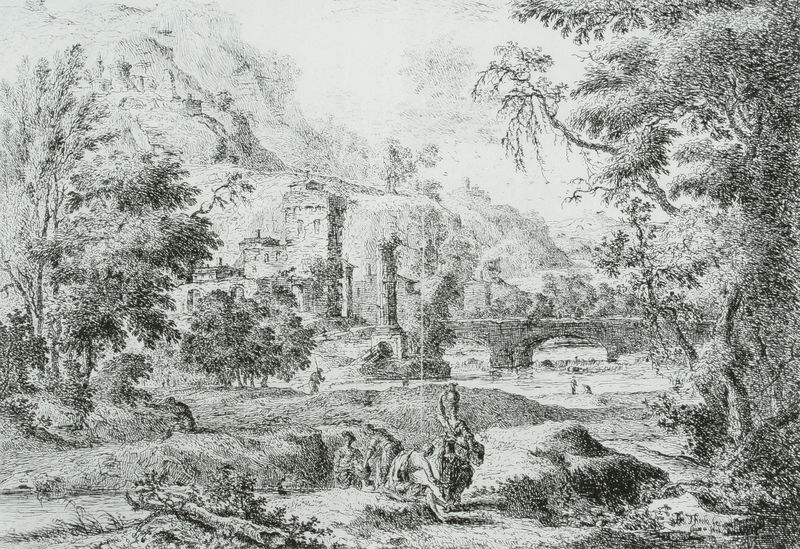
Titel: Ideallandschaft
Künstler: Johann Alexander Thiele
Standort: Dresden
Institution: Staatliche Kunstsammlungen, Kupferstich-Kabinett
Schlagwörter: baum, berg, blätter, dunkel, himmel, mann, schatten, wasser, weiß, baden, bäume, fluss, frauen, gelb, grün, landschaft, menschen, see, stadt, ufer, äste, blumen, braun, frau, grau, hell, kleid, licht, männer, schwarz, skizze, säule, zeichnung, gebäude, gras, haus, rasen, rot, weg, architektur, barock, mensch, rembrandt, stein, tragen, ast, bach, baumstamm, feld, felder, häuser, hügel, natur, brücke, wiesen, personen, blatt, tal, wald, arbeit, kinder, turm, krug, vase, sommer, ansicht, bogen, italien, ort, abhang, berge, gebirge, hang, dorf, mauer, grafik, graphik, idylle, rast, bogenbrücke, staffage, waschen, barfuss, ruine, gefäß, burg, zweig, idyll, waten, druck, schwarz weiss, radierung, stich, fraue, bleistift, ruinen, laubbaum, siedlung, leicht, arkadien, kupferstich, hirten, schwar, staffagefiguren, monument, wasserträgerin, pastorale, schöpfen, wasser holen, grahik, ideallandschaft, cool, holen, trägerin, ffrauen, kupferstih, stoffage, wasser olen, gluss, ntur, pfeder, berf, bluss, utopia, landtschaft